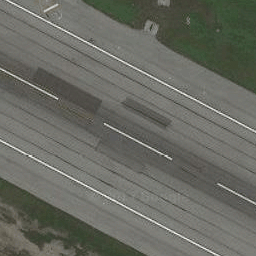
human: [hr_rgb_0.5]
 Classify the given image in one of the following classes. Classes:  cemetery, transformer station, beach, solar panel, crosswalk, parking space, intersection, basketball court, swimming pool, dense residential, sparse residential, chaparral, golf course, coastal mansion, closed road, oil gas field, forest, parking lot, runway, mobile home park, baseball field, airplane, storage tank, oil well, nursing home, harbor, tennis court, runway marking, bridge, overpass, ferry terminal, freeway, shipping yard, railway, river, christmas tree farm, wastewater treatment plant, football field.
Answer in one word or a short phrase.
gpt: runway